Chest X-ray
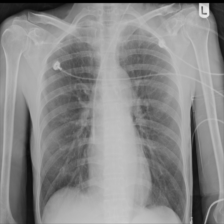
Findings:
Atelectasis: negative
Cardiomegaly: negative
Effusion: negative
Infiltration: negative
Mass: negative
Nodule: negative
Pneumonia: negative
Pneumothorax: negative
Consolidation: negative
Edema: negative
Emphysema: negative
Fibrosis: negative
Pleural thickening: negative
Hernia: negative